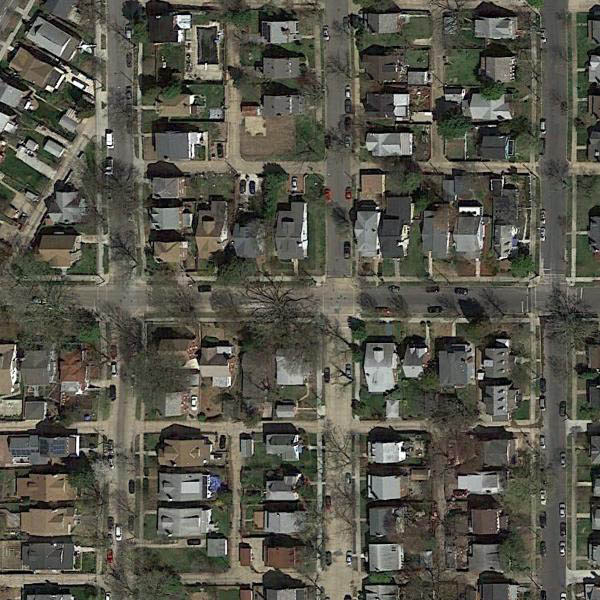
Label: DenseResidential